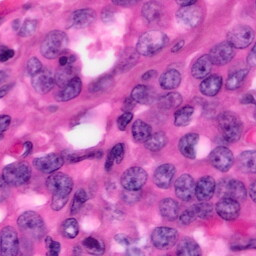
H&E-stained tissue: Pancreatic